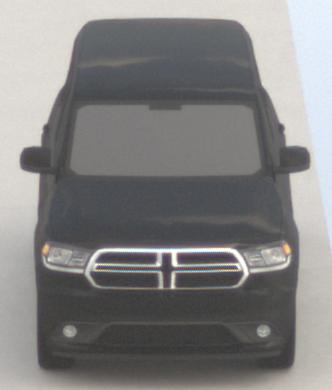
Make: Dodge
Model: Durango
Detailed model: Gen. 3
Model produced from: 2010
Doors: 5
Color: black
Road condition: dry road
Daytime: midday
Contrast: low contrast